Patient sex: F
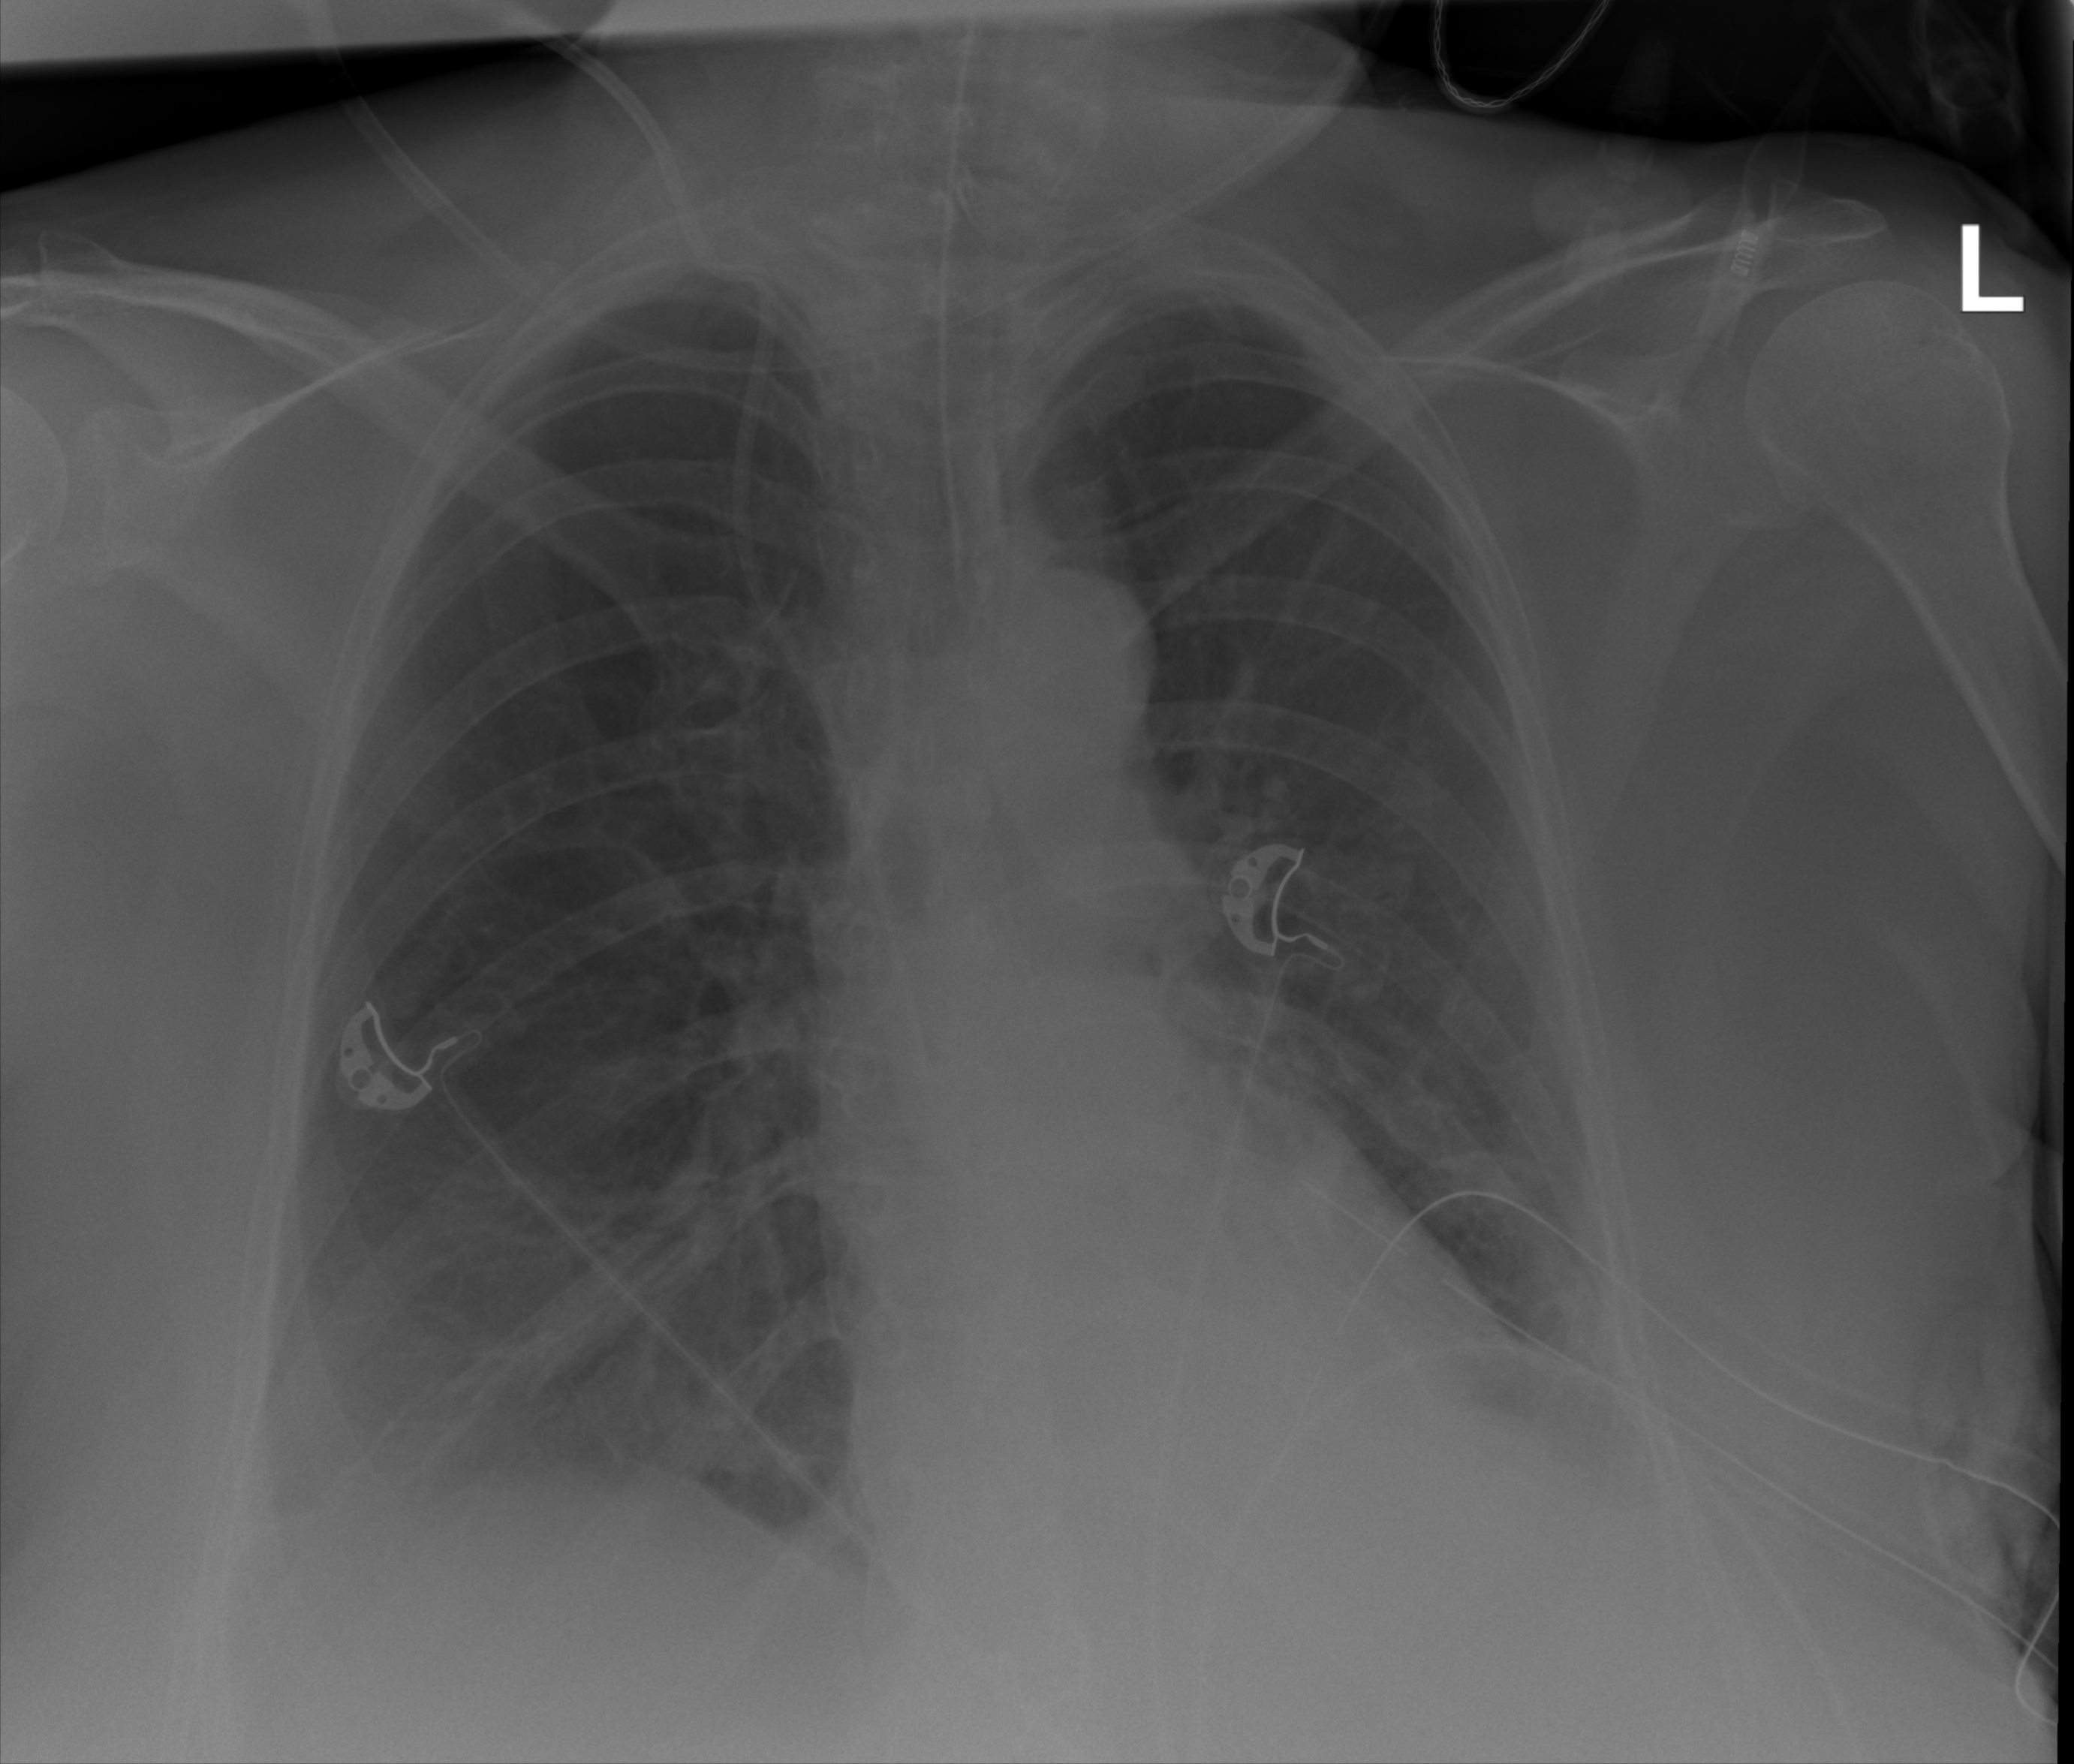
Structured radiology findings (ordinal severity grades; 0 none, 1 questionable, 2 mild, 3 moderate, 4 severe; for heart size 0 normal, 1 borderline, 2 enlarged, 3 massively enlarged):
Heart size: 0
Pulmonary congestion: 0
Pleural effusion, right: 2
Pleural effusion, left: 1
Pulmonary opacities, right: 0
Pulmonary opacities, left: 0
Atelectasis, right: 2
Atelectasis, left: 1